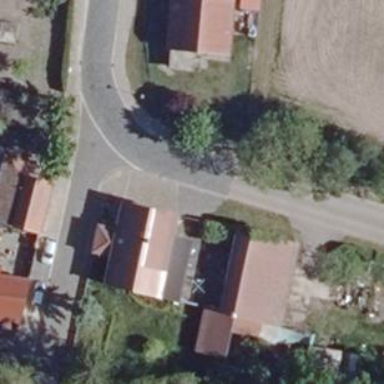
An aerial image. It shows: Residential road with sidewalks on both sides.